Question: Ok, so I'm working on speeding up the time it takes to load my server. Mainly pre-loading the user accounts from the database, and adding them to a list of player objects with 13 variables apiece.
I had decided that the first step was to see which parts of the system were taking the longest, so I setup DateTime variables to count the number of milliseconds each piece of code took to execute.
We have about 40k accounts in the database, and they all load almost instantly into a list of strings that we then extrapolate into their variables, It's not the most efficient way to do things, but it's decent, as far as speed goes, and it both works and is error free.
anyway, it takes about 4 minutes to extrapolate the 40k accounts into their sub-sequent objects, setting the variables and adding the object to the list of preloaded data.
I added DateTime variables around each variable setting, and then ascertained the execution time, there was only one problem, all the numbers were 0, I presumed that I screwed up my code somewhere, so i tested it in a few different places, and it worked.
So, now I'm a little stumped, trying to figure out where all the time and CPU cycles are going.
'''
0 0 0 0 0 0 0 0 0 0 0 0 0 0 0
0 0 0 0 0 0 0 0 0 0 0 0 0 0 0
0 0 0 0 0 0 0 0 0 0 0 0 0 0 0
0 0 0 0 0 0 0 0 0 0 0 0 0 0 0
0 0 0 0 0 0 0 0 0 0 0 0 0 0 0
0 0 0 0 0 0 0 0 0 0 0 0 0 0 0
'''
I'm testing the initial object creation, 13 variables, the adding of the object to the list, then I output the overall time. It's not meant to be accurate, just to help me understand where I need to change things, I was a little upset at 40k lines of 0's
Is there something I'm missing? as far as i can tell, it shouldn't take more then 30 seconds (plus whatever the loop itself costs) to load this data.
Is DateTime just that inaccurate? or did I mess up somewhere, or...
I would appreciate any insight you may have into this.
Thank you for your time:
P.S. Just in case you want to see the whole code, this is it:
'''
int pcounti = 0;
current.Text = "Pre-Loading Players."; bar.Value = 35;
List<string[]> p1 = SDB.get("Select * from players");
if (p1 != null)
{
int dbplayercount = p1.Count;
//REMOVE ME
List<string> tolog = new List<string>();
foreach (string[] s in p1)
{
// Check if this user already has a PDB
try
{
PDB temppdb = PDB.find(s[1].Trim().ToLower());
if (temppdb != null)
{
Console.WriteLine("Deleting");
SDB.donow("DELETE FROM players WHERE username = '" + s[1] + "' AND UID != " + temppdb.UID);
}
}
catch (Exception e)
{
Console.WriteLine("Error:");
Console.WriteLine(e.Message);
Console.WriteLine(e.StackTrace);
}
// Generate PDB
try
{
//We need the database to be all lowercase :D
if (HasCapitals(s[1])) SDB.donow("UPDATE players SET username = '" + s[1].ToLower() + "' WHERE username = '" + s[1] + "'");
DateTime one = DateTime.Now.ToUniversalTime();
PDB pdb = new PDB();
DateTime two = DateTime.Now.ToUniversalTime();
pdb.UID = Convert.ToInt64(s[0]);
DateTime three = DateTime.Now.ToUniversalTime();
pdb.username = s[1].Trim().ToLower();
DateTime four = DateTime.Now.ToUniversalTime();
pdb.password = s[3];
DateTime five = DateTime.Now.ToUniversalTime();
pdb.group = Byte.Parse(s[4]);
DateTime six = DateTime.Now.ToUniversalTime();
pdb.ip = s[10];
DateTime seven = DateTime.Now.ToUniversalTime();
pdb.color = s[11];
DateTime eight = DateTime.Now.ToUniversalTime();
try
{
pdb.warn = Convert.ToInt32(s[14]);
}
catch
{
pdb.warn = 0;
}
DateTime nine = DateTime.Now.ToUniversalTime();
try
{
pdb.money = Convert.ToInt32(s[15]);
}
catch
{
pdb.money = 0;
}
DateTime ten = DateTime.Now.ToUniversalTime();
foreach (string st in s[16].Split(','))
{
if (String.IsNullOrEmpty(st)) continue;
pdb.Allowed.Add(st);
}
DateTime eleven = DateTime.Now.ToUniversalTime();
foreach (string st in s[17].Split(','))
{
if (String.IsNullOrEmpty(st)) continue;
pdb.Denied.Add(st);
}
DateTime twelve = DateTime.Now.ToUniversalTime();
pdb.Title = s[18];
DateTime thirteen = DateTime.Now.ToUniversalTime();
foreach (string st in s[19].Split(','))
{
if (String.IsNullOrEmpty(st)) continue;
pdb.Titles.Add(st);
}
DateTime fourteen = DateTime.Now.ToUniversalTime();
PDB.DB.Add(pdb);
DateTime fifteen = DateTime.Now.ToUniversalTime();
int one1 = ((two - one).Milliseconds);
int two1 = ((three - two).Milliseconds);
int three1 = ((four - three).Milliseconds);
int four1 = ((five - four).Milliseconds);
int five1 = ((six - five).Milliseconds);
int six1 = ((seven - six).Milliseconds);
int seven1 = ((eight - seven).Milliseconds);
int eight1 = ((nine - eight).Milliseconds);
int nine1 = ((ten - nine).Milliseconds);
int ten1 = ((eleven - ten).Milliseconds);
int eleven1 = ((twelve - eleven).Milliseconds);
int twelve1 = ((thirteen - twelve).Milliseconds);
int thirteen1 = ((fourteen - thirteen).Milliseconds);
int fourteen1 = ((fifteen - fourteen).Milliseconds);
int fifteen1 = ((fifteen - one).Milliseconds);
string sta = one1 + " " + two1 + " " + three1 + " " + four1 + " " + five1 + " " + six1 + " " + seven1 + " " + eight1 + " " + nine1 + " " + ten1 + " " + eleven1 + " " + twelve1 + " " + thirteen1 + " " + fourteen1 + " " + fifteen1;
tolog.Add(sta);
pcounti++;
}
catch (Exception e)
{
Console.WriteLine("Error:");
Console.WriteLine(e.Message);
Console.WriteLine(e.StackTrace);
continue;
}
// write to file
StreamWriter sw = new StreamWriter(File.Create("test.txt"));
foreach (string st in tolog)
{
sw.WriteLine(st);
}
sw.Flush();
sw.Close();
}
}
'''
Also, note, After writing most of this, I looked over it one last time, to make sure I didn't miss anything stupid, and realized i had not checked the first few lines of each loop, I added them to the checks and came out with the same thing.
Also, as a second note, it took 4 minutes "before" I added the performance checking, it doesn't take a lot longer now.
changing Milliseconds to TotalMilliseconds made a differance, but only in showing the results as doubles, rather then int's, resulting in a test output like this:
'''
0 0 0 0 0 0 0 0 0 0 0 0 0 0 0 0
0.9765 0 0 0 0 0 0 0 0 0 0 0 0 0 0 0
0 0 0 0.9765 0 0 0 0 0 0 0 0 0 0 0 0.9765
0 0 0 0 0 0 0 0 0 0 0 0 0 0 0 0
0.9766 0 0 0 0 0 0 0 0 0 0 0 0 0 0 0
'''
The first number isn't added into the total at the end.
also, I should mention that every now and then there's a 1 mixed in with the 0's (there was the first time as well) but i'm still as stumped as I was before, time to profile.
The results of the profiling, note that all the time counters and the progress bar update at the end are not permanent, and were not there in the original course of events that led me to trying to do this in the first place. (ie 4-5 mins load time)

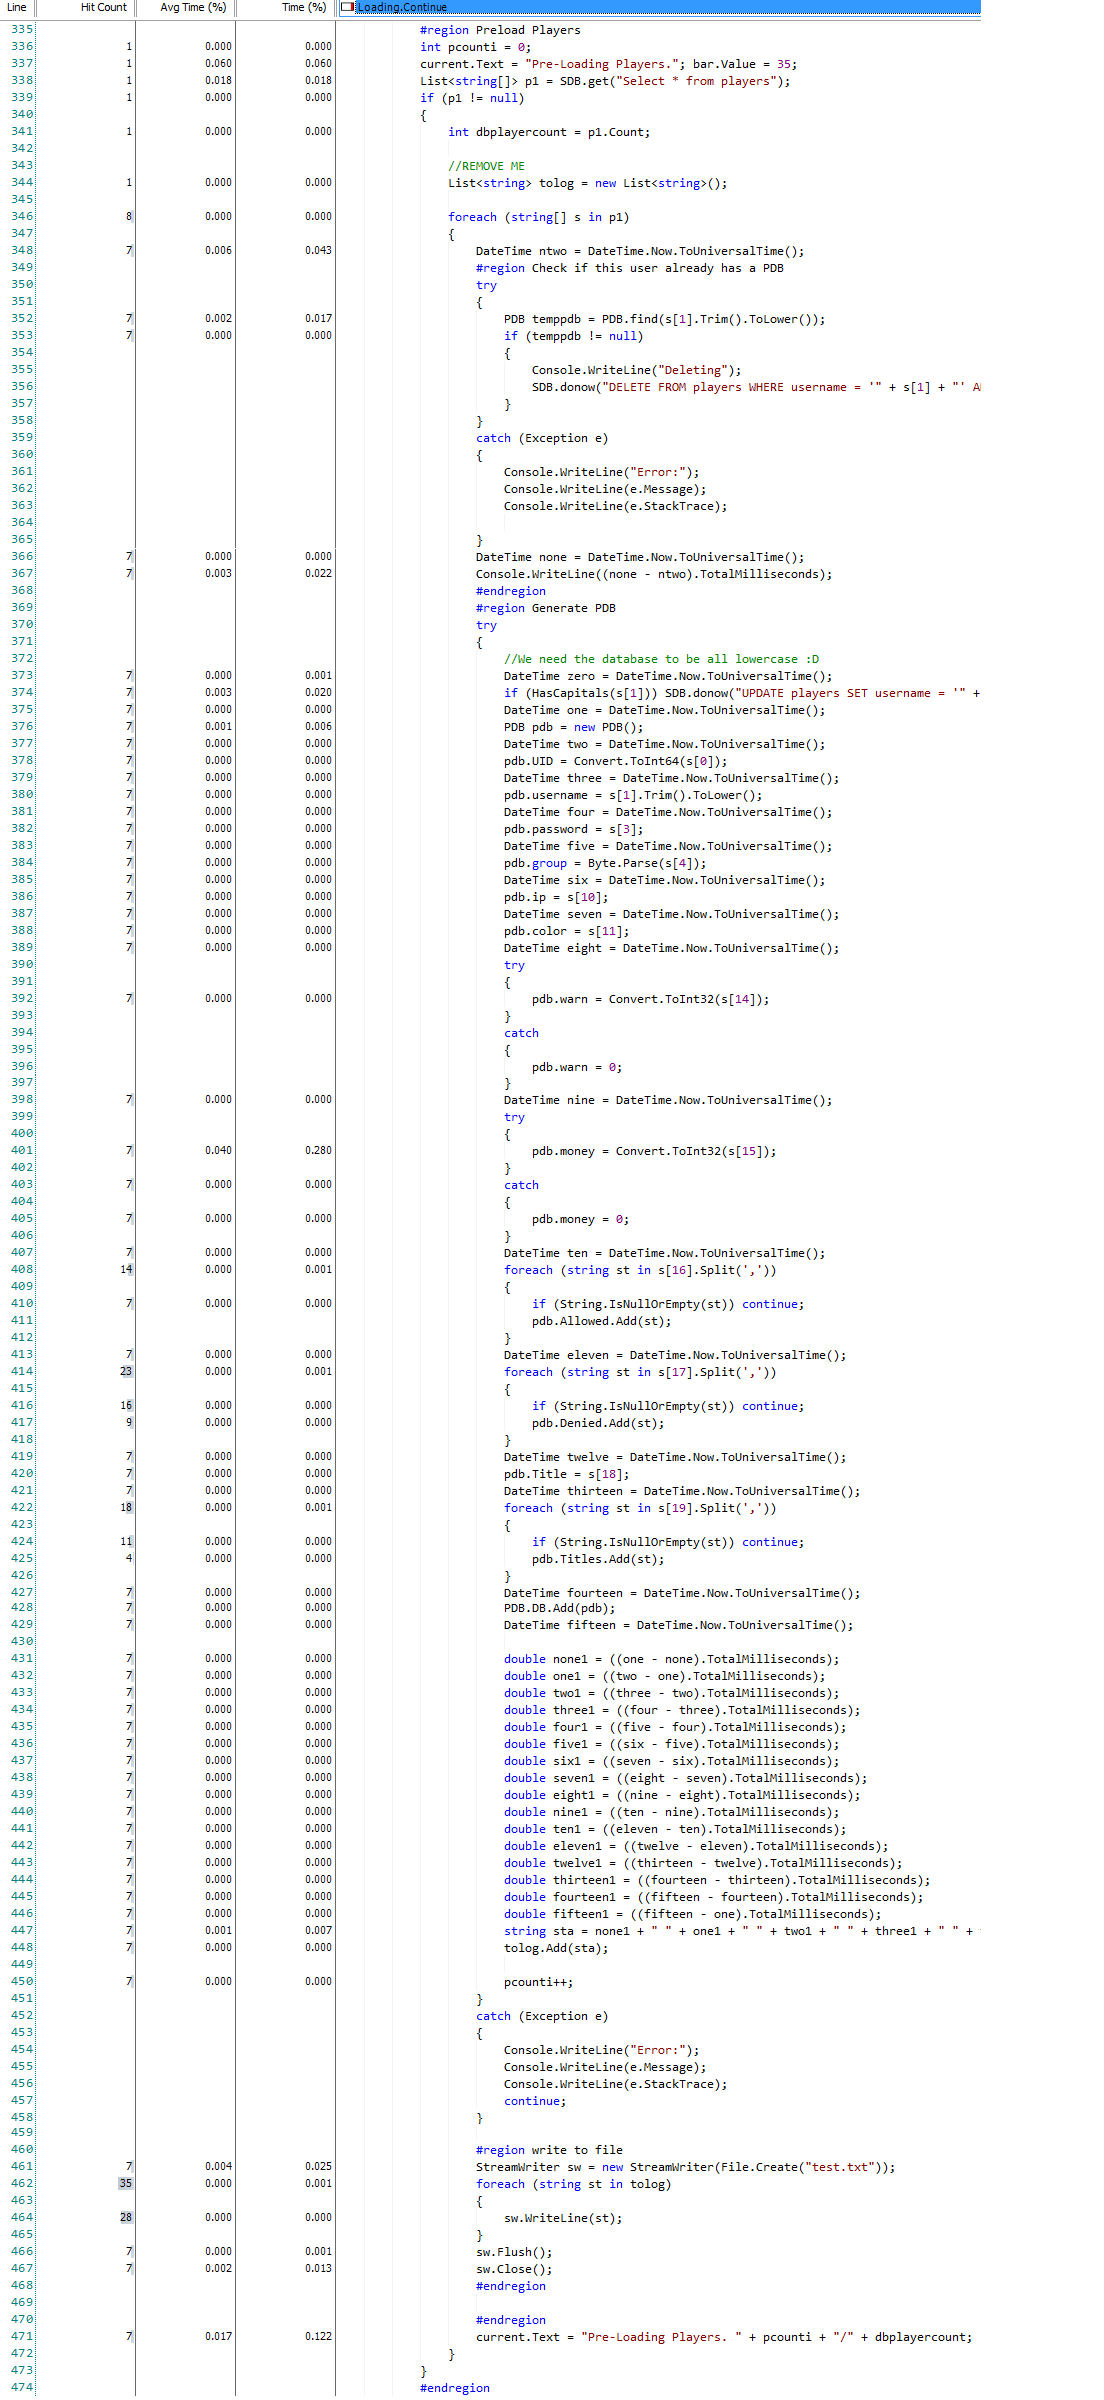
Answer: You haven't really given us any breakdown of where the performance degradation is coming in... or indicated how long the core SQL query takes, but some thoughts:
> 'List<string[]> p1 = SDB.get("Select * from players");'
this is buffering the entire set of data; personally, I'd be using a non-buffered API for this, i.e. processing each row as it arrives. I'd also be using typed objects, not a 'string<URL> would do both very neatly.
I would also be profiling that individual query to see how much of the time is in there vs the processing of the data once it is local.
You seem to be doing a lot (2*N+1) of find ('PDB.find(s<URL> .